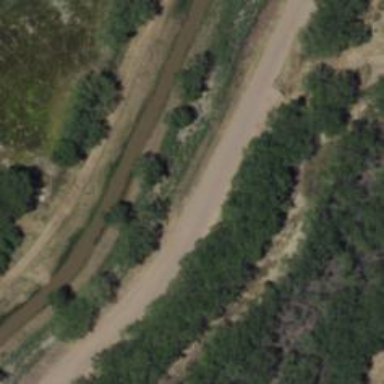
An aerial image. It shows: Cutline path on unclassified road.